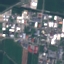
Land use / land cover: Industrial